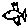
Label: bird